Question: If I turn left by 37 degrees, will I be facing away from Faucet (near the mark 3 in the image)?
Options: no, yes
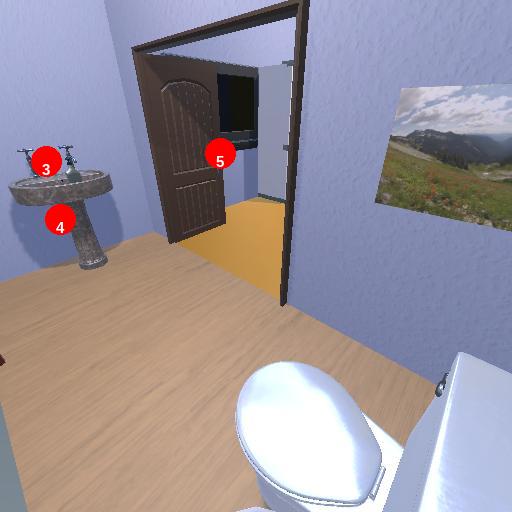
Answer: no